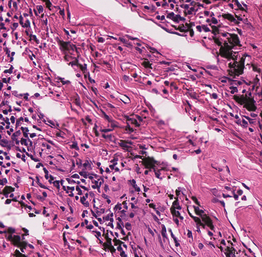
Tumor epithelial tissue: no
Tumor-associated stroma tissue: yes
Normal tissue: no